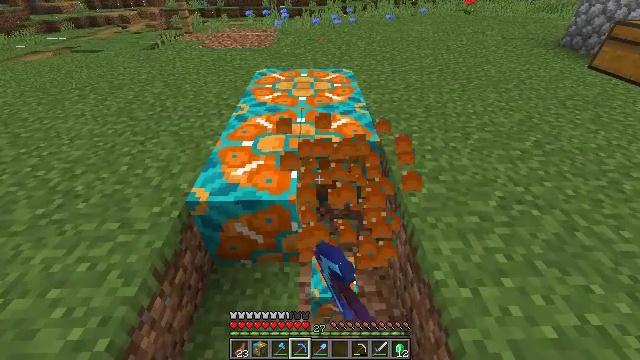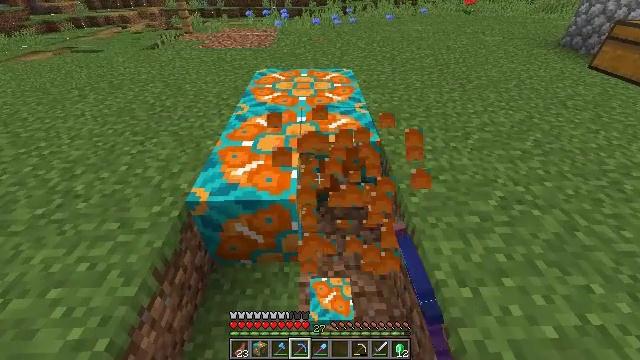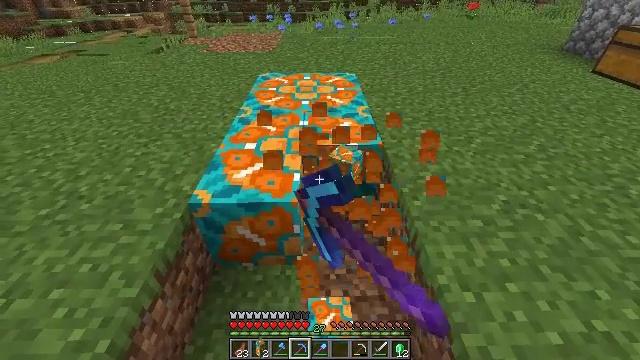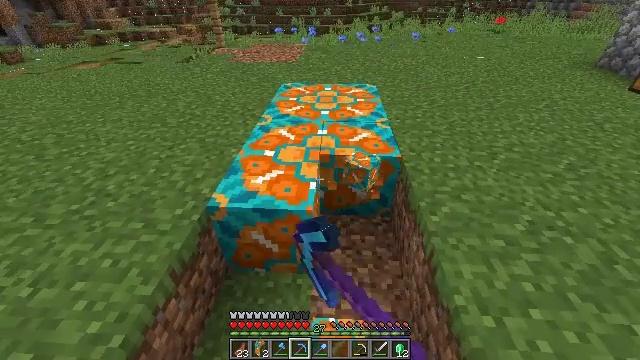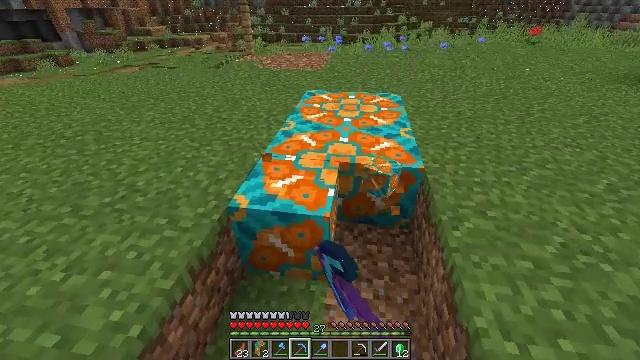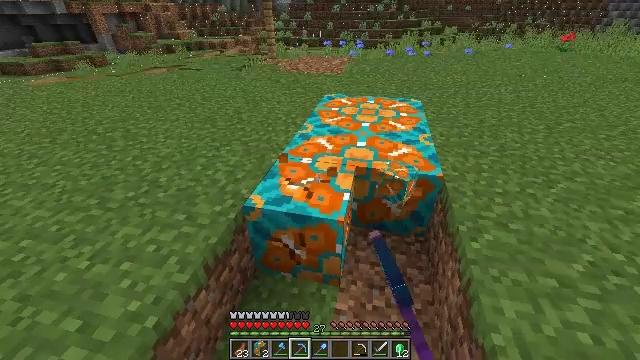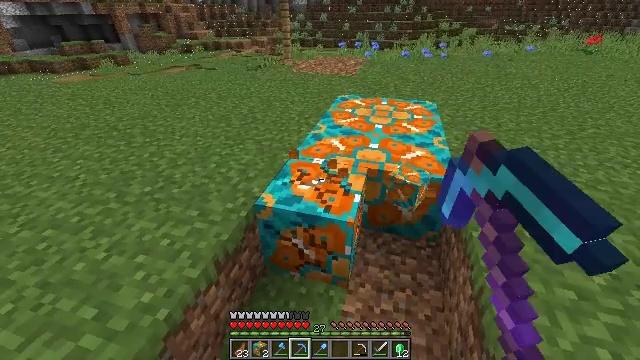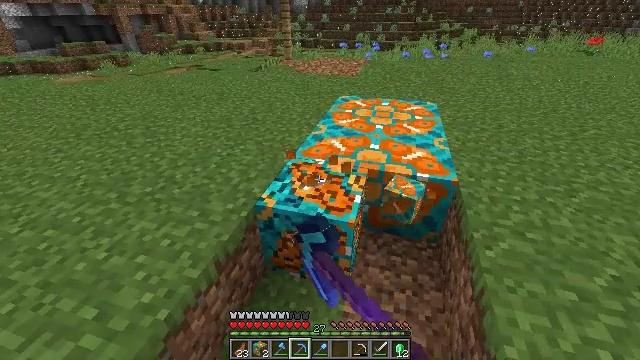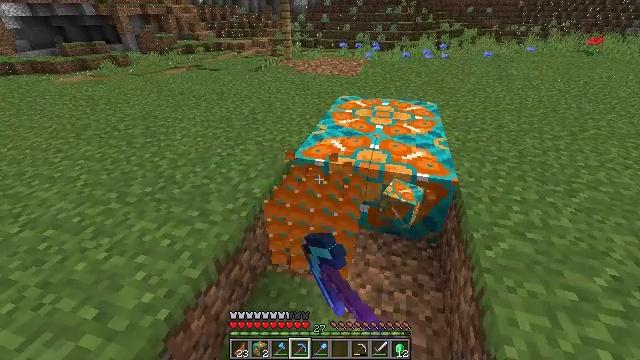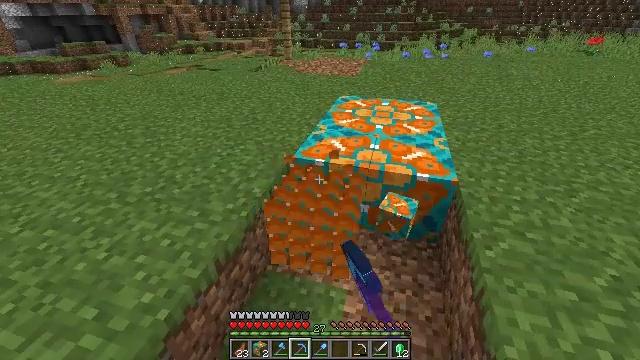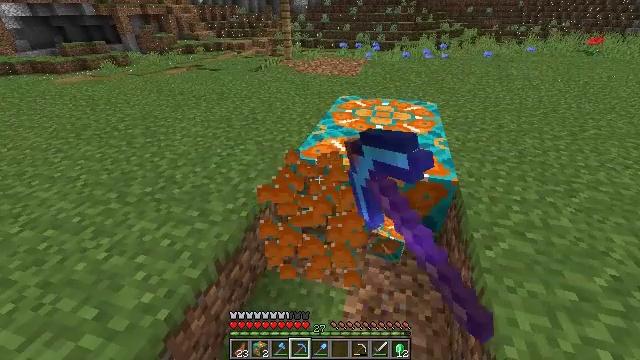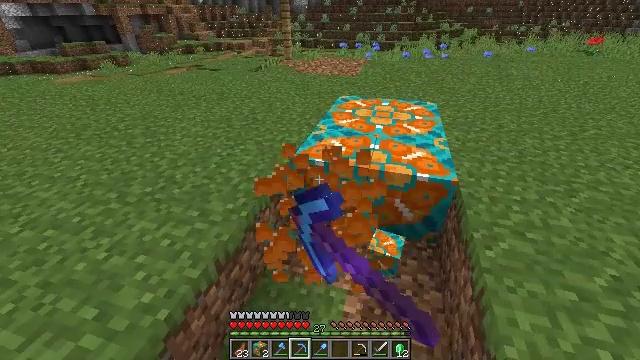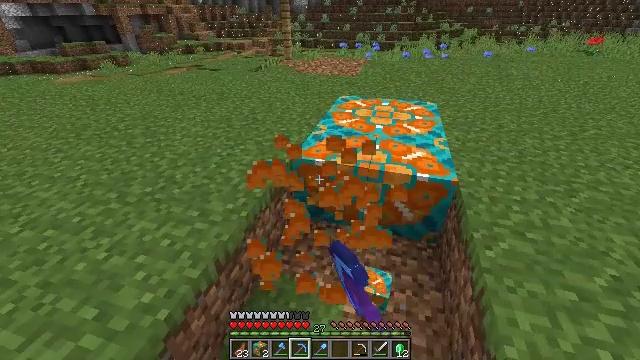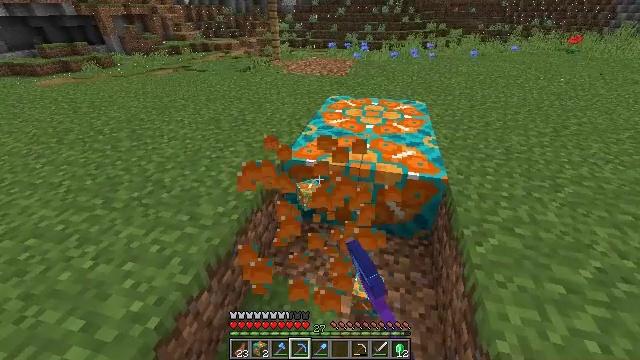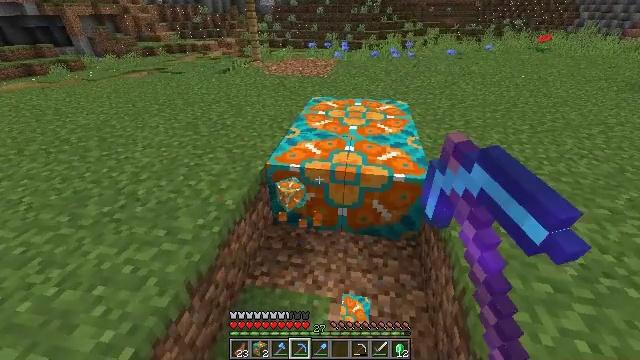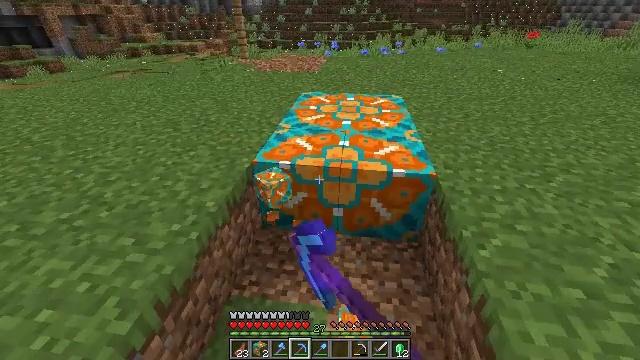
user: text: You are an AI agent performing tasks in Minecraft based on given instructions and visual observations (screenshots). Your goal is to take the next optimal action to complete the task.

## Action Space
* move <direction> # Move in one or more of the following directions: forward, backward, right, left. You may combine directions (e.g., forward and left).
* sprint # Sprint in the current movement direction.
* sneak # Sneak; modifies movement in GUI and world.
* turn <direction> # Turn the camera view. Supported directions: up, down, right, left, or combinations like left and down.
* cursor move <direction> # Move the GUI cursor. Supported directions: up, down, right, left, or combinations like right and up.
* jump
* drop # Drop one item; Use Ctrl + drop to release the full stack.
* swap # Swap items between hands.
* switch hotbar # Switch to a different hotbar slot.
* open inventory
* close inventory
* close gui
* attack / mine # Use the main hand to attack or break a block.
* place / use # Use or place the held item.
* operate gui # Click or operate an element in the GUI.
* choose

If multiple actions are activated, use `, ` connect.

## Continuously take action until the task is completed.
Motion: motion action
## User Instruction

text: Break the orange glazed terracotta with a pickaxe.
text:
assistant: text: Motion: attack / mine
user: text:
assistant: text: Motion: attack / mine
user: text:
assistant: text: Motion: turn left and up, attack / mine
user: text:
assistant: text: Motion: turn left and up, attack / mine
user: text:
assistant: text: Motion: turn left, attack / mine
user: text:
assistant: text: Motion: turn left, attack / mine
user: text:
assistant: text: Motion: attack / mine
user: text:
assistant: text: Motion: attack / mine
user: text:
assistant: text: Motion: attack / mine
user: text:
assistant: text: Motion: attack / mine
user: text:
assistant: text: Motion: attack / mine
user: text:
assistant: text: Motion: attack / mine
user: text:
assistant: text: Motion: move forward, turn right, attack / mine
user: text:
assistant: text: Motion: move forward, turn right, attack / mine
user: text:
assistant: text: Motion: move forward, turn right, attack / mine
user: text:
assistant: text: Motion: move forward, attack / mine
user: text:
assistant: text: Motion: move forward, attack / mine
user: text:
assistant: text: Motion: turn up, attack / mine
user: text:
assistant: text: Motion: turn up, attack / mine
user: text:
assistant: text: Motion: attack / mine
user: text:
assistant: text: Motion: attack / mine
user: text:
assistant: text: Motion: turn up, attack / mine
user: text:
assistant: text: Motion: turn up, attack / mine
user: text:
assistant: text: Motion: turn up, attack / mine
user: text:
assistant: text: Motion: attack / mine
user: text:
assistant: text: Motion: attack / mine
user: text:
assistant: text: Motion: turn right, attack / mine
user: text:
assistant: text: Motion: turn right, attack / mine
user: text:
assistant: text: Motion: turn right, attack / mine
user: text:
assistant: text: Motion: turn right, attack / mine